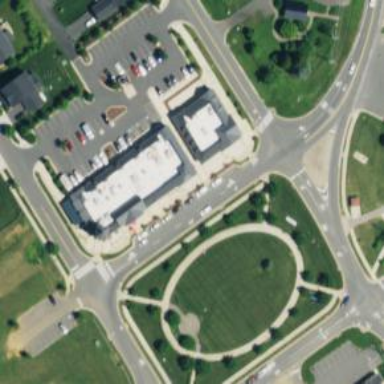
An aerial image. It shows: Commercial building.